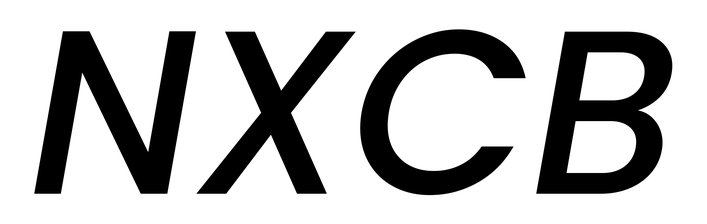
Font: Poppins-MediumItalic